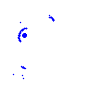
Particle: pion